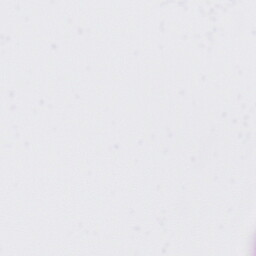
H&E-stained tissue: Liver